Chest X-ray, PA view. Patient: 23 years old, sex F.
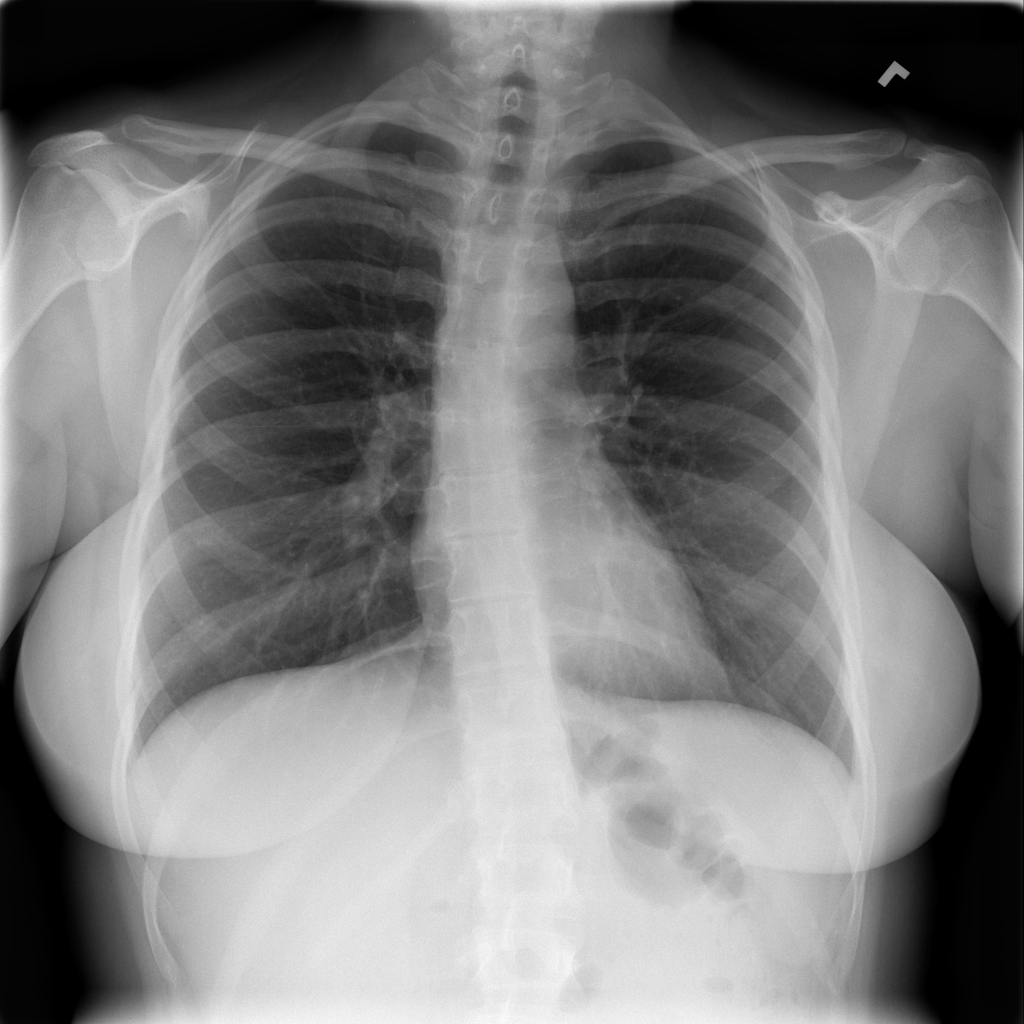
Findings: No Finding